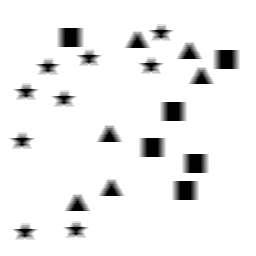
Squares: 6
Triangles: 6
Stars: 9
Total shapes: 21